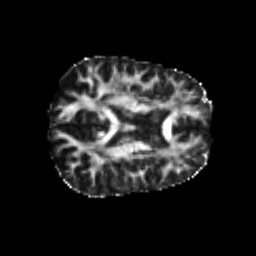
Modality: FA
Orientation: axial
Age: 25
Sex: female
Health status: healthy
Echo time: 0.074 s